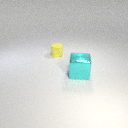
small yellow rubber cylinder to the left of large cyan metal cube